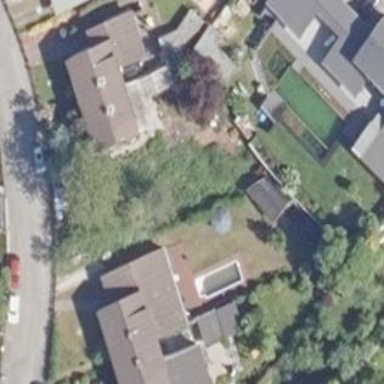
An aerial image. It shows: Semi-detached house.